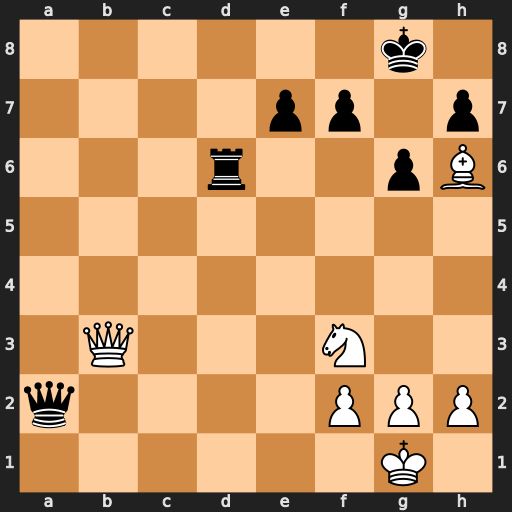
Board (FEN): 6k1/4pp1p/3r2pB/8/8/1Q3N2/q4PPP/6K1
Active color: w
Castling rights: -
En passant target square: -
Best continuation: Qb8+ Rd8 Qxd8#